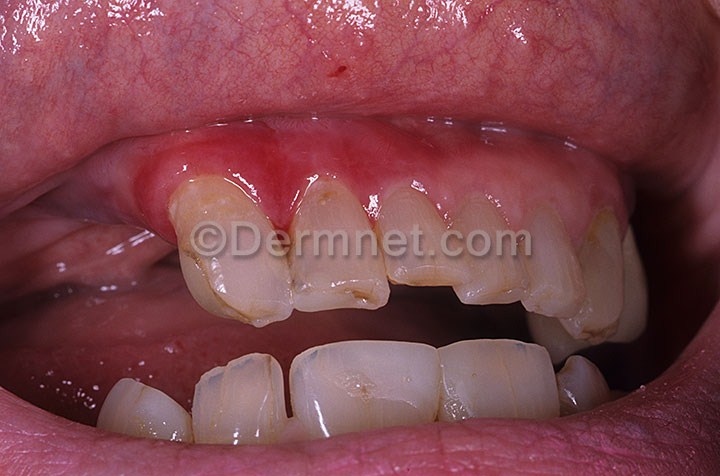
Disease: Bullous Disease Photos